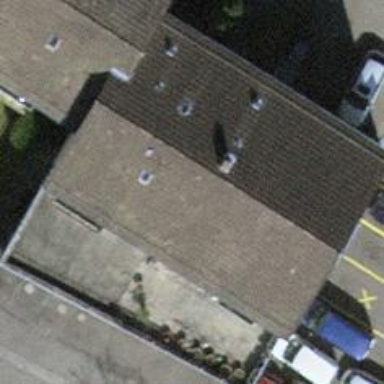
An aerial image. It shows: Car repair shop located in building.